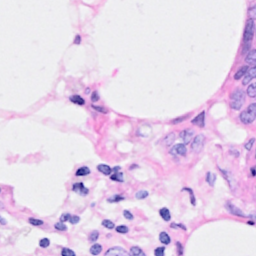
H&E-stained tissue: Breast